Question: I've installed the <URL> for gedit running on Lubuntu 13.04. It works as expected.

However, for ease of viewing, I altered the appearance of the resulting html panel (left panel) by including a link to a local stylesheet at the top of each markdown file. But this approach obviously means that I have to alter all my existing markdown files.
To avoid that, I looked at '~/.local/share/gedit/plugins/markdown-preview/__init__.py' which has the <URL>:
'''
# Can be used to add default HTML code (e.g. default header section with CSS).
htmlTemplate = "%s"
'''
That gives me the impression that I can somehow tell the plugin to look at a stylesheet and style the html accordingly. But I don't know what to do (if indeed 'htmlTemplate = "%s"' has to be changed).
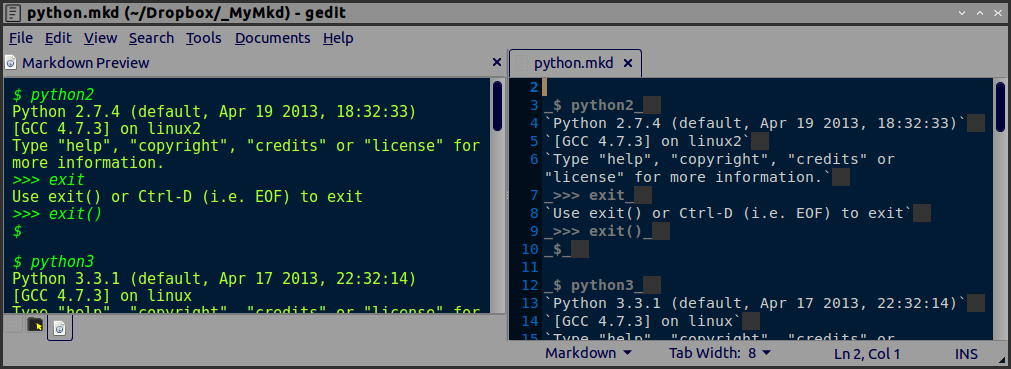
Answer: Set 'htmlTemplate' to something like the following
'''
# Can be used to add default HTML code (e.g. default header section with CSS).
htmlTemplate = """
<html>
<head>
<link rel="stylesheet" type="text/css" charset="utf-8" media="screen" href="http://paste.ubuntu.com/static/pastebin.css">
</head>
<body>
%s
</body>
</html>
"""
'''